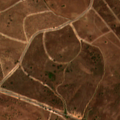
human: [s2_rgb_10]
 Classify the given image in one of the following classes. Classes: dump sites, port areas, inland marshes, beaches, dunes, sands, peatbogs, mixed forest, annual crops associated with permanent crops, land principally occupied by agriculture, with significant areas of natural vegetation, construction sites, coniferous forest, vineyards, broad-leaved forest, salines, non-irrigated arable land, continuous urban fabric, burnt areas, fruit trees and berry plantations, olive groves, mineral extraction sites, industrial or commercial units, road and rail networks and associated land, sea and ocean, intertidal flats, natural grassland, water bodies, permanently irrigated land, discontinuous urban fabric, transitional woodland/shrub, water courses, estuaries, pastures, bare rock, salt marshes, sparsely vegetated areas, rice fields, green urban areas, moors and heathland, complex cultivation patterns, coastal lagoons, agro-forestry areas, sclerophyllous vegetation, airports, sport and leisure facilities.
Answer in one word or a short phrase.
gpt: pastures, agro-forestry areas, transitional woodland/shrub